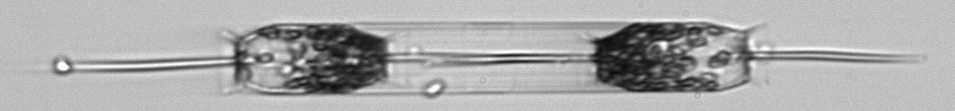
Label: Ditylum_brightwellii